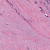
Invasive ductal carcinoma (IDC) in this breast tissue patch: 1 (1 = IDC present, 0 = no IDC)